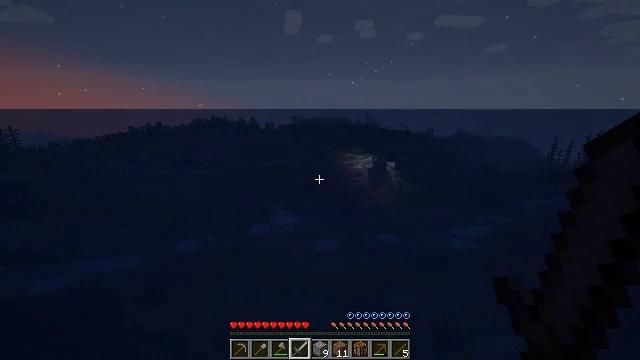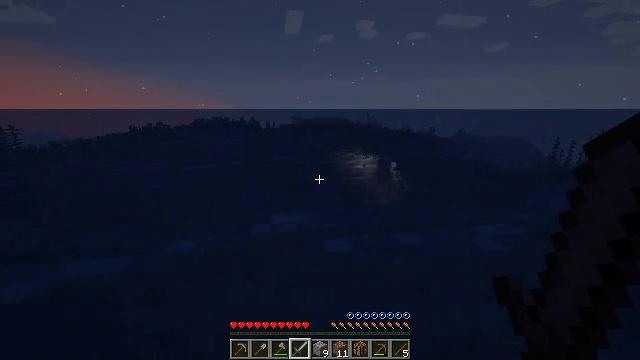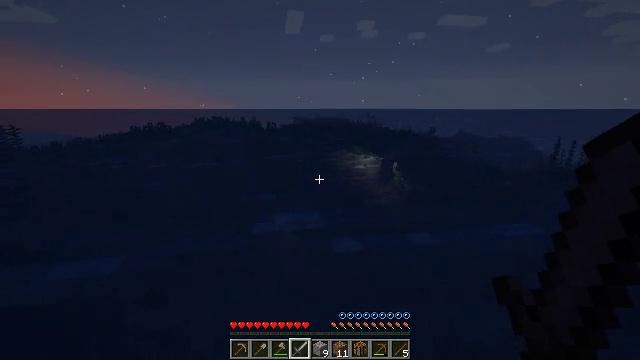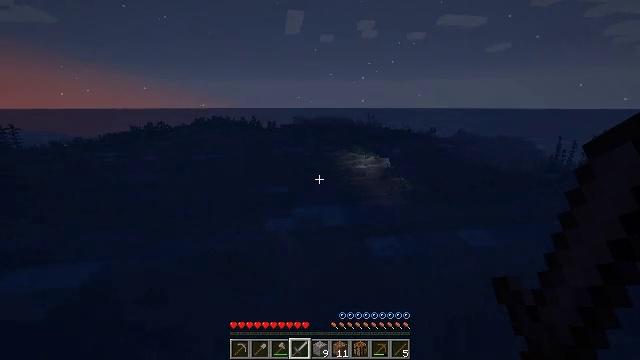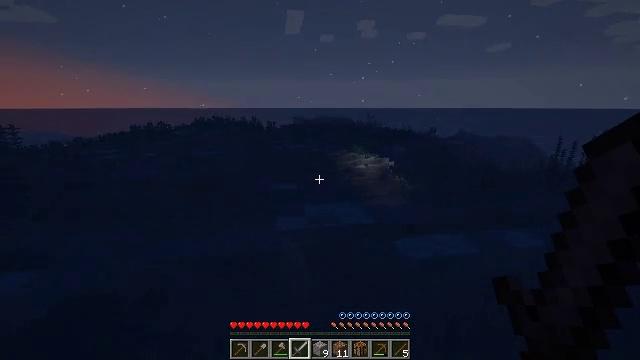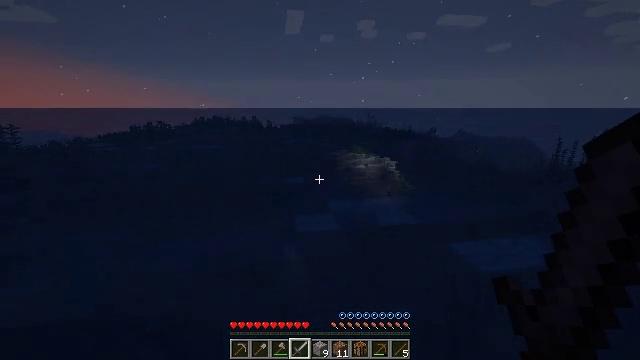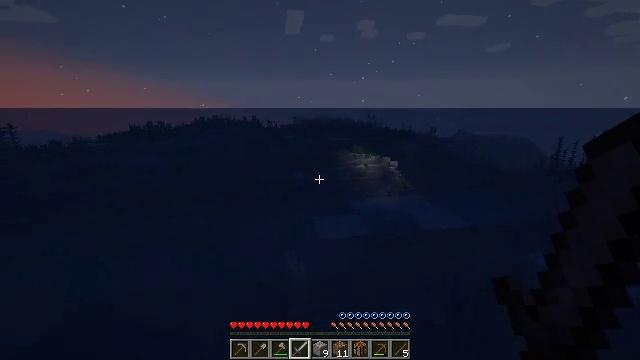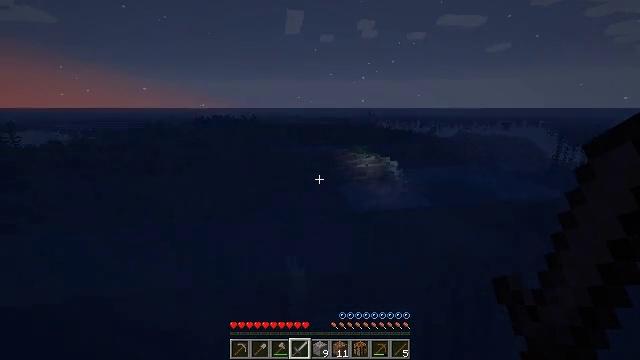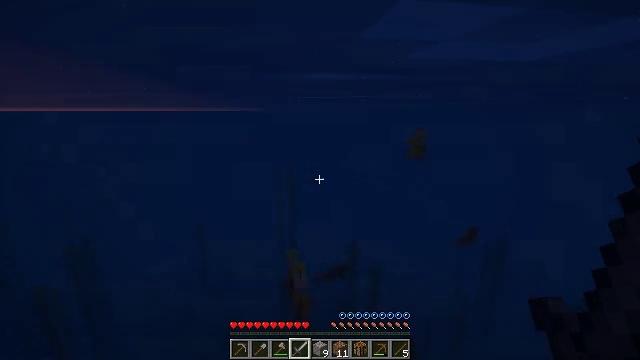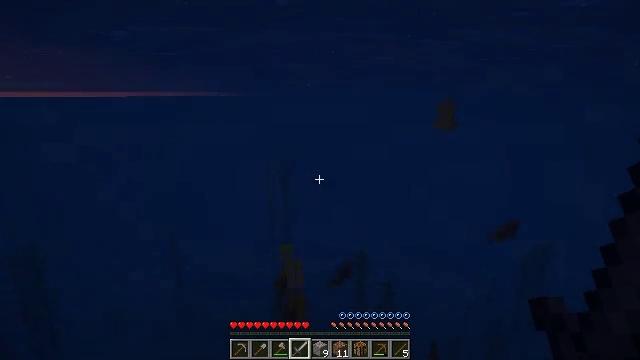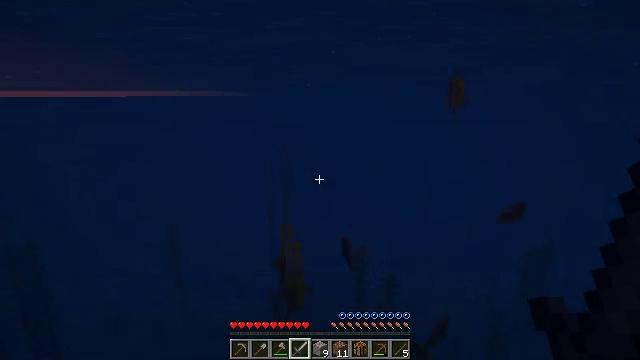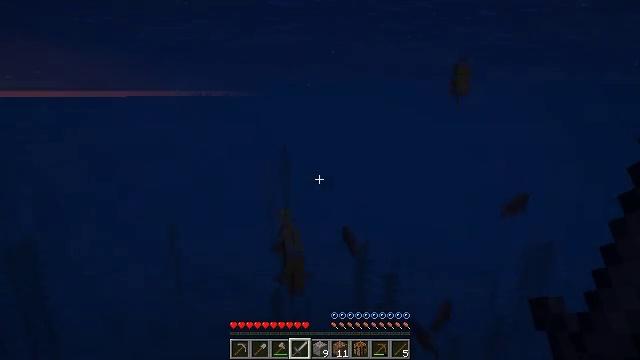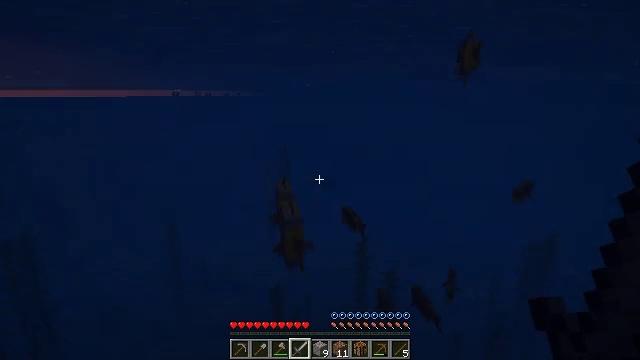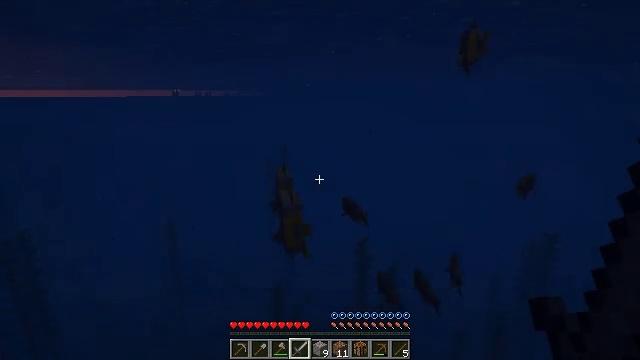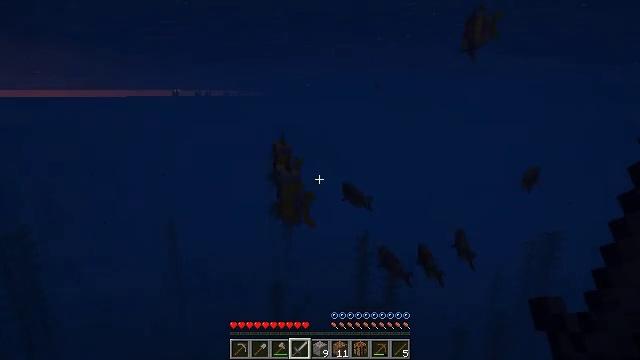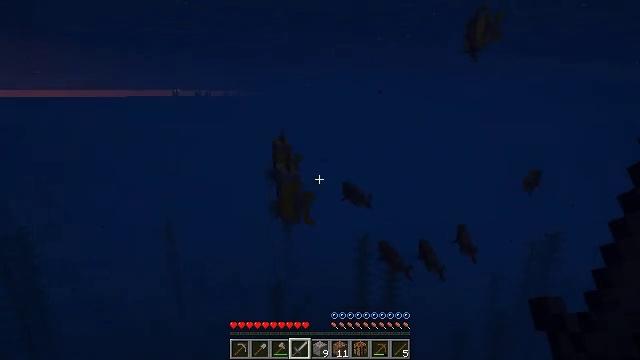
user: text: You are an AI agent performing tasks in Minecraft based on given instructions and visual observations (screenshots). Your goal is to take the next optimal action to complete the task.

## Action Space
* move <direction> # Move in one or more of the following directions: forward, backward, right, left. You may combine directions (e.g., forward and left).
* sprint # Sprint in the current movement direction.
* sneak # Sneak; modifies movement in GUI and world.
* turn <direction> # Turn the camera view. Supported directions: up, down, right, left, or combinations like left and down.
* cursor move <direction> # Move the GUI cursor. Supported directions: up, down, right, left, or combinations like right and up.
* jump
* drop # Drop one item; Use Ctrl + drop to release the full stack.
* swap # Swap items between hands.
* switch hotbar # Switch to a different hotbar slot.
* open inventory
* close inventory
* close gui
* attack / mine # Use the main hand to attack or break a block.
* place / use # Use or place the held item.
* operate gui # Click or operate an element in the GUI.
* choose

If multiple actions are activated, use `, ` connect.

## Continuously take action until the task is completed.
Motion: motion action
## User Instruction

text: Kill mobs in the water.
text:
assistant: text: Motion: move forward and move left
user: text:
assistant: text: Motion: move forward and move left
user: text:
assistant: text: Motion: move forward and move left
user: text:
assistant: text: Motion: move forward and move left
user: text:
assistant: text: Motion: move forward
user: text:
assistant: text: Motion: move forward
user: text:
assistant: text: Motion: move forward, sneak
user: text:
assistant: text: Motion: move forward, sneak
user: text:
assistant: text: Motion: move forward, sneak
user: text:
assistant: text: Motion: move forward, sneak
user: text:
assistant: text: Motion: move forward, sneak
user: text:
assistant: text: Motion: move forward, sneak
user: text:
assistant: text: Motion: move forward
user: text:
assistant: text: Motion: move forward
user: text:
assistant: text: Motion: move forward
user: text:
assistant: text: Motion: move forward, turn left and down
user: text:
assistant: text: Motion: move forward, turn left and down
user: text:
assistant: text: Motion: move forward
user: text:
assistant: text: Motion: move forward, turn left and up
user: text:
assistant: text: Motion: move forward, turn left and up
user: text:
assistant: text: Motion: turn up, attack / mine
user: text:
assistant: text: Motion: turn up, attack / mine
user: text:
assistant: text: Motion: turn right and up, attack / mine
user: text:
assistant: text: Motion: attack / mine
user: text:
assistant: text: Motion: no_op
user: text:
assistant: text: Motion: no_op
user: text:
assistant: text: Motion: move forward
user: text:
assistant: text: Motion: move forward, turn up
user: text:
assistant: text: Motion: move forward, turn up
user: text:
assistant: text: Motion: move forward, turn up